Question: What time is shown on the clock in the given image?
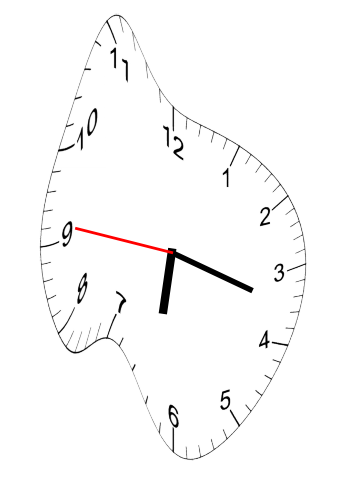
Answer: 06:17:46